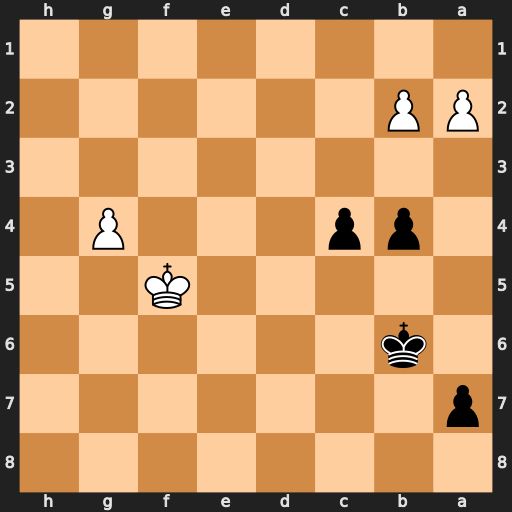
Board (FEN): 8/p7/1k6/5K2/1pp3P1/8/PP6/8
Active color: b
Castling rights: -
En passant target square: -
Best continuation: c3 bxc3 bxc3 g5 c2